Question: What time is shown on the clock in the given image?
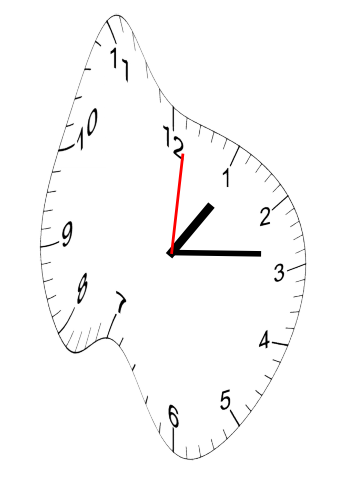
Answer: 01:14:01